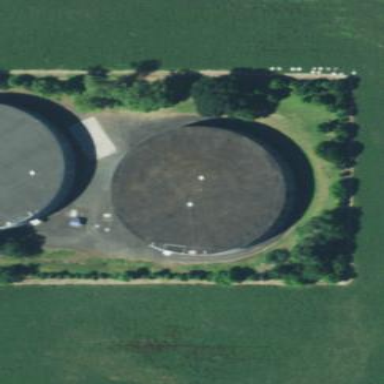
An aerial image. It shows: Concrete storage tank building used for storing water.